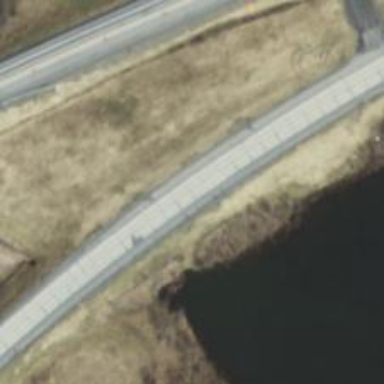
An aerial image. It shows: Asphalt motorway.